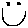
Label: smiley face